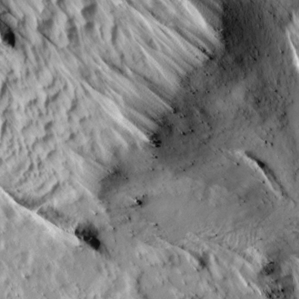
Label: non_frost